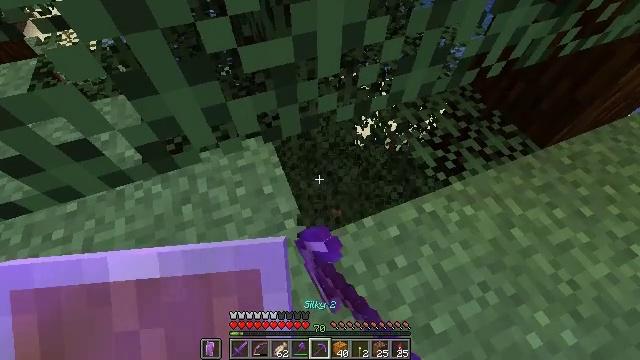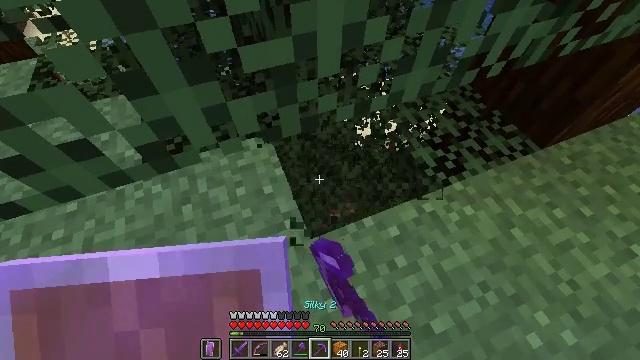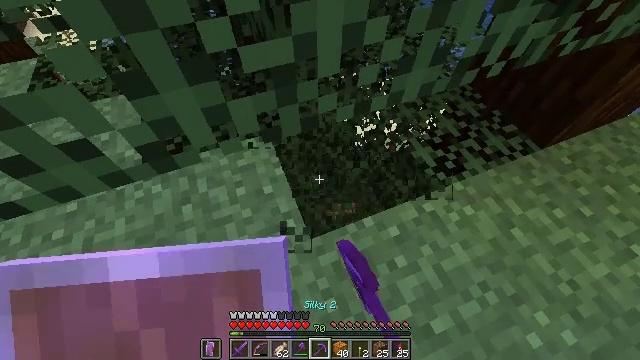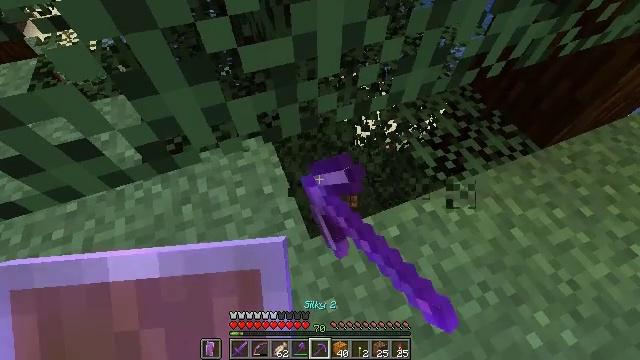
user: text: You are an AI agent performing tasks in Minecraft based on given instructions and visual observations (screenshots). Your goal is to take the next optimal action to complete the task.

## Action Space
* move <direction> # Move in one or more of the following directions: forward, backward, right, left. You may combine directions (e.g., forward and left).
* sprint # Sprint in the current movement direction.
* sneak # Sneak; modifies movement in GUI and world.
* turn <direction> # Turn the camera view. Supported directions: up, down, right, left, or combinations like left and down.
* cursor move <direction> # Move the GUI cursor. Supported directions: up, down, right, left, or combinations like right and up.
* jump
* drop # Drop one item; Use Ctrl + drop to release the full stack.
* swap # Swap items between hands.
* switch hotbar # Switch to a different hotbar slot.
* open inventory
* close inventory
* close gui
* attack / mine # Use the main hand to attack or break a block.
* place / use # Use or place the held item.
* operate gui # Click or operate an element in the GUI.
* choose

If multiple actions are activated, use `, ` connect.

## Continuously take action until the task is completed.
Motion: motion action
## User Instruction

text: Gather spruce leaves to collect foliage.
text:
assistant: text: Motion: attack / mine
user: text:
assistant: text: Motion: attack / mine
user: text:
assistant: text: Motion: attack / mine
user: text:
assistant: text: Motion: attack / mine